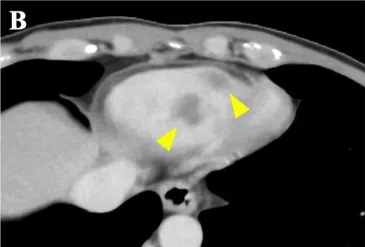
Cardiac imaging. (B) Chest contrast-enhanced computed tomography (CT) revealed multiple RVT (yellow arrowhead).
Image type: radiology (ct)